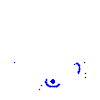
Particle: kaon